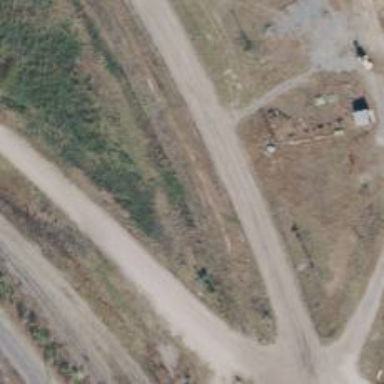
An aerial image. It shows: Rail spur service.